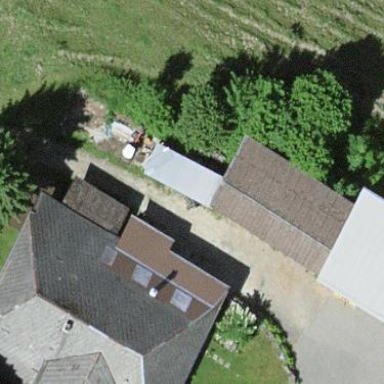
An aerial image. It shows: Shed building.